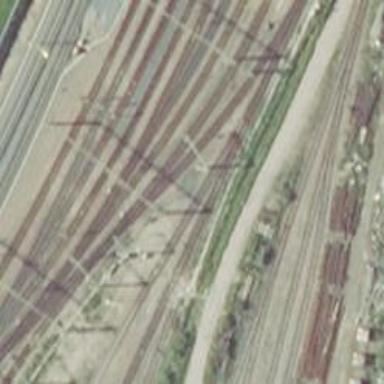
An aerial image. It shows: Abandoned railway yard.